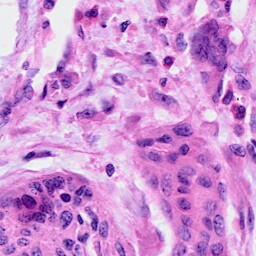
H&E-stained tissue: Cervix